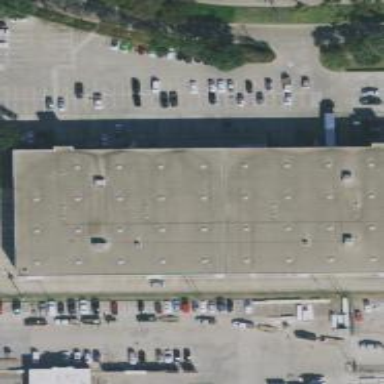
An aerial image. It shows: Warehouse.